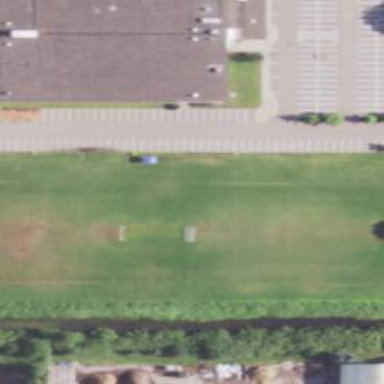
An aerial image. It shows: Soccer pitch for outdoor sports and leisure activities.